Question: I write a script for an Oracle Database, which logs events in several technologies. An event is normally logged twice, one time when it comes into the technology and one time when it goes out the technology.
What I want to do is to show every technology in my database.
From each technology I want to show how many items there are at the moment and what the age of the oldest item is.
A graphical example of how my table should look like:

I use following code to calculate these things
'''
select dm1.technology,
count(dm1.id) as "current_number_of_items",
TO_CHAR(MAX(TO_DATE('20000101','yyyymmdd')+(SYSDATE - dm1.time_event)),
'hh24:mi:ss') as "age_of_oldest_item"
from dm_procmon dm1
where (select count(dm2.id) from dm_procmon dm2 where dm1.id= dm2.id) = 1
group by dm1.technology;
'''
For calculating the current number of items I just count the id's and group them by the technology. For calculating the age of the oldest item, I check if an id only appears 1 time in the database (otherwise it's already out). Than I just take the oldest age (SYS - time event from log).
This works perfect but not when there are 0 items in the technology. I want still to show the technology name if there are no items in it. How can I do that?
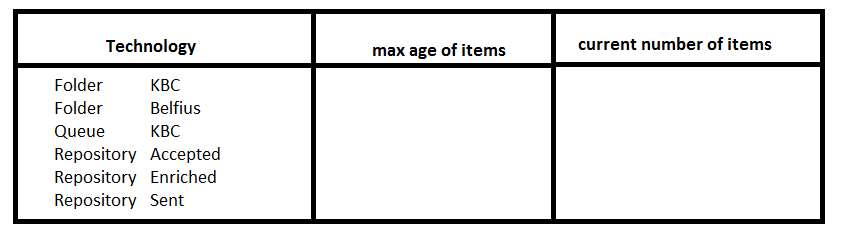
Answer: I understood you this way: if item same ID appeared in table twice (or more) then it should not be analyzed,
but you want this technology listed even if not exists items which appeared only once. This query should do this:
'''
with items as (
select id, technology, count(1) cnt, max(time_event) tev
from dm_procmon group by id, technology )
select technology, sum(decode(cnt, 1, 1, 0)) as "current_number_of_items",
TO_CHAR(MAX(TO_DATE('20000101','yyyymmdd')
+(SYSDATE - decode(cnt, 1, tev))), 'hh24:mi:ss') as "age_of_oldest_item"
from items group by technology order by technology
'''
Subquery 'items' counts appearances for each item. Main query lists all technologies and adds informations
for items with count=1 (function 'decode()' does this).
Example results:
'''
TECHNOLOGY current_number_of_items age_of_oldest_item
---------------------- ----------------------- ------------------
Folder Belfius 1 00:36:35
Folder KBC 0
Queue KBC 1 00:36:35
Repository Accepted 1 00:36:35
Repository Enriched 1 00:36:35
Repository Sent 2 00:36:35
'''